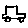
Label: car